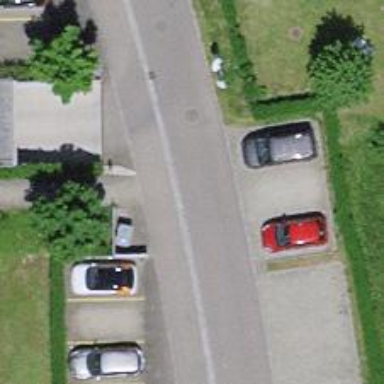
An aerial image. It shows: Footway.